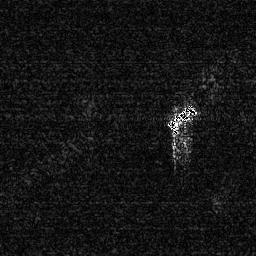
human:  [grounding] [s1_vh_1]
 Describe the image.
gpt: In the satellite image, there is  <ref>1 medium ship </ref> <box>[[64, 40, 76, 51, 0]]</box> located at right.